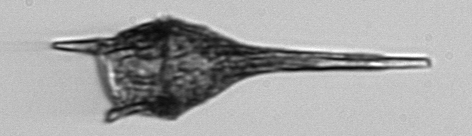
Label: Tripos_lineatus